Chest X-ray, PA view. Patient: 32 years old, sex M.
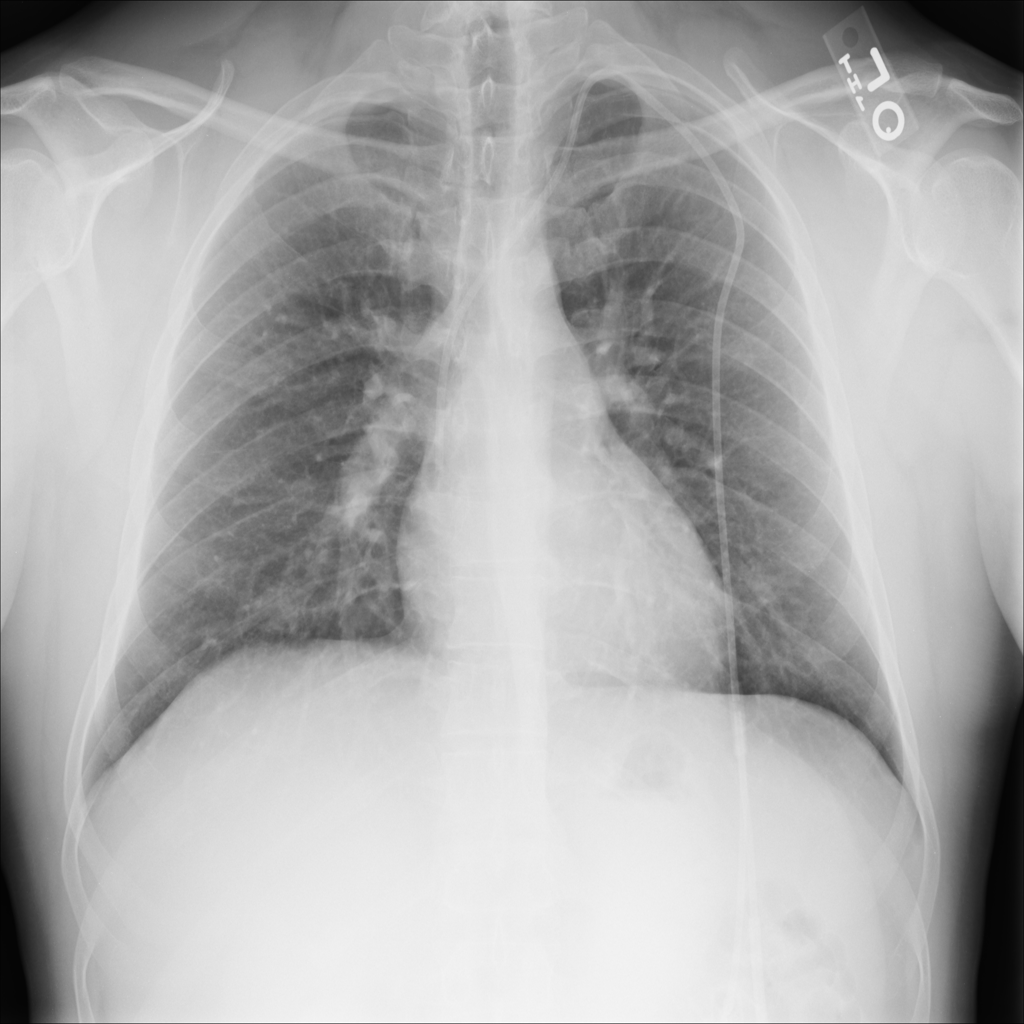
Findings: No Finding